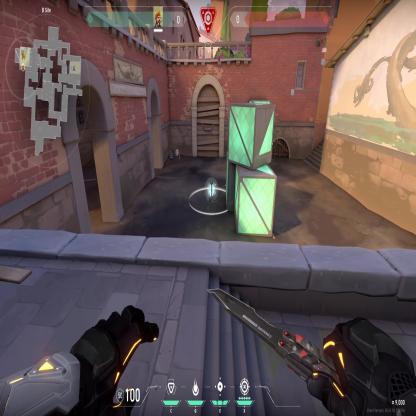
Label: planted spike